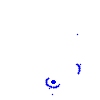
Particle: pion